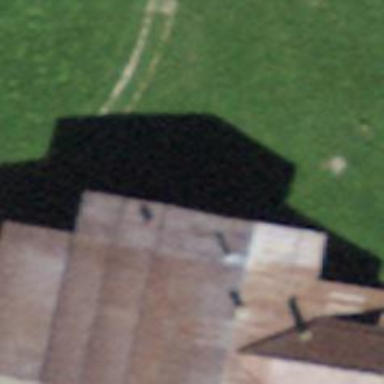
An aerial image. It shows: Farm building.